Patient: sex M, age 81
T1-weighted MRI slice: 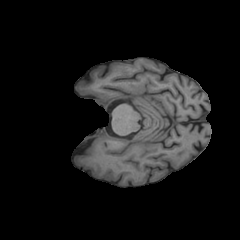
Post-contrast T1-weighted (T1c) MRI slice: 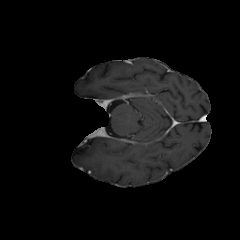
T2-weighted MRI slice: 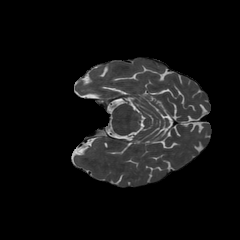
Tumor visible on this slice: no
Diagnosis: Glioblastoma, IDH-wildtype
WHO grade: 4